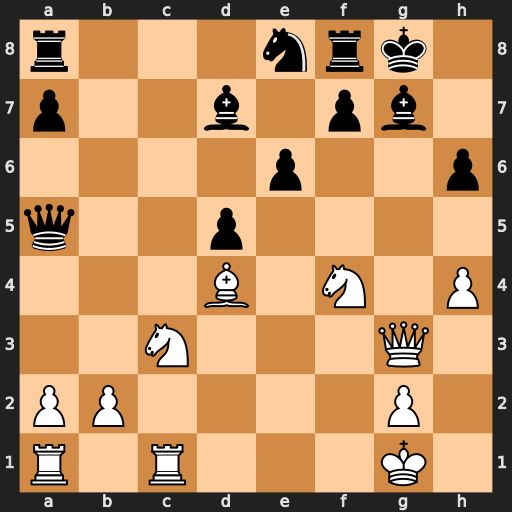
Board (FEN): r3nrk1/p2b1pb1/4p2p/q2p4/3B1N1P/2N3Q1/PP4P1/R1R3K1
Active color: w
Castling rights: -
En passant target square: -
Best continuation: Bxg7 Nxg7 Nh5